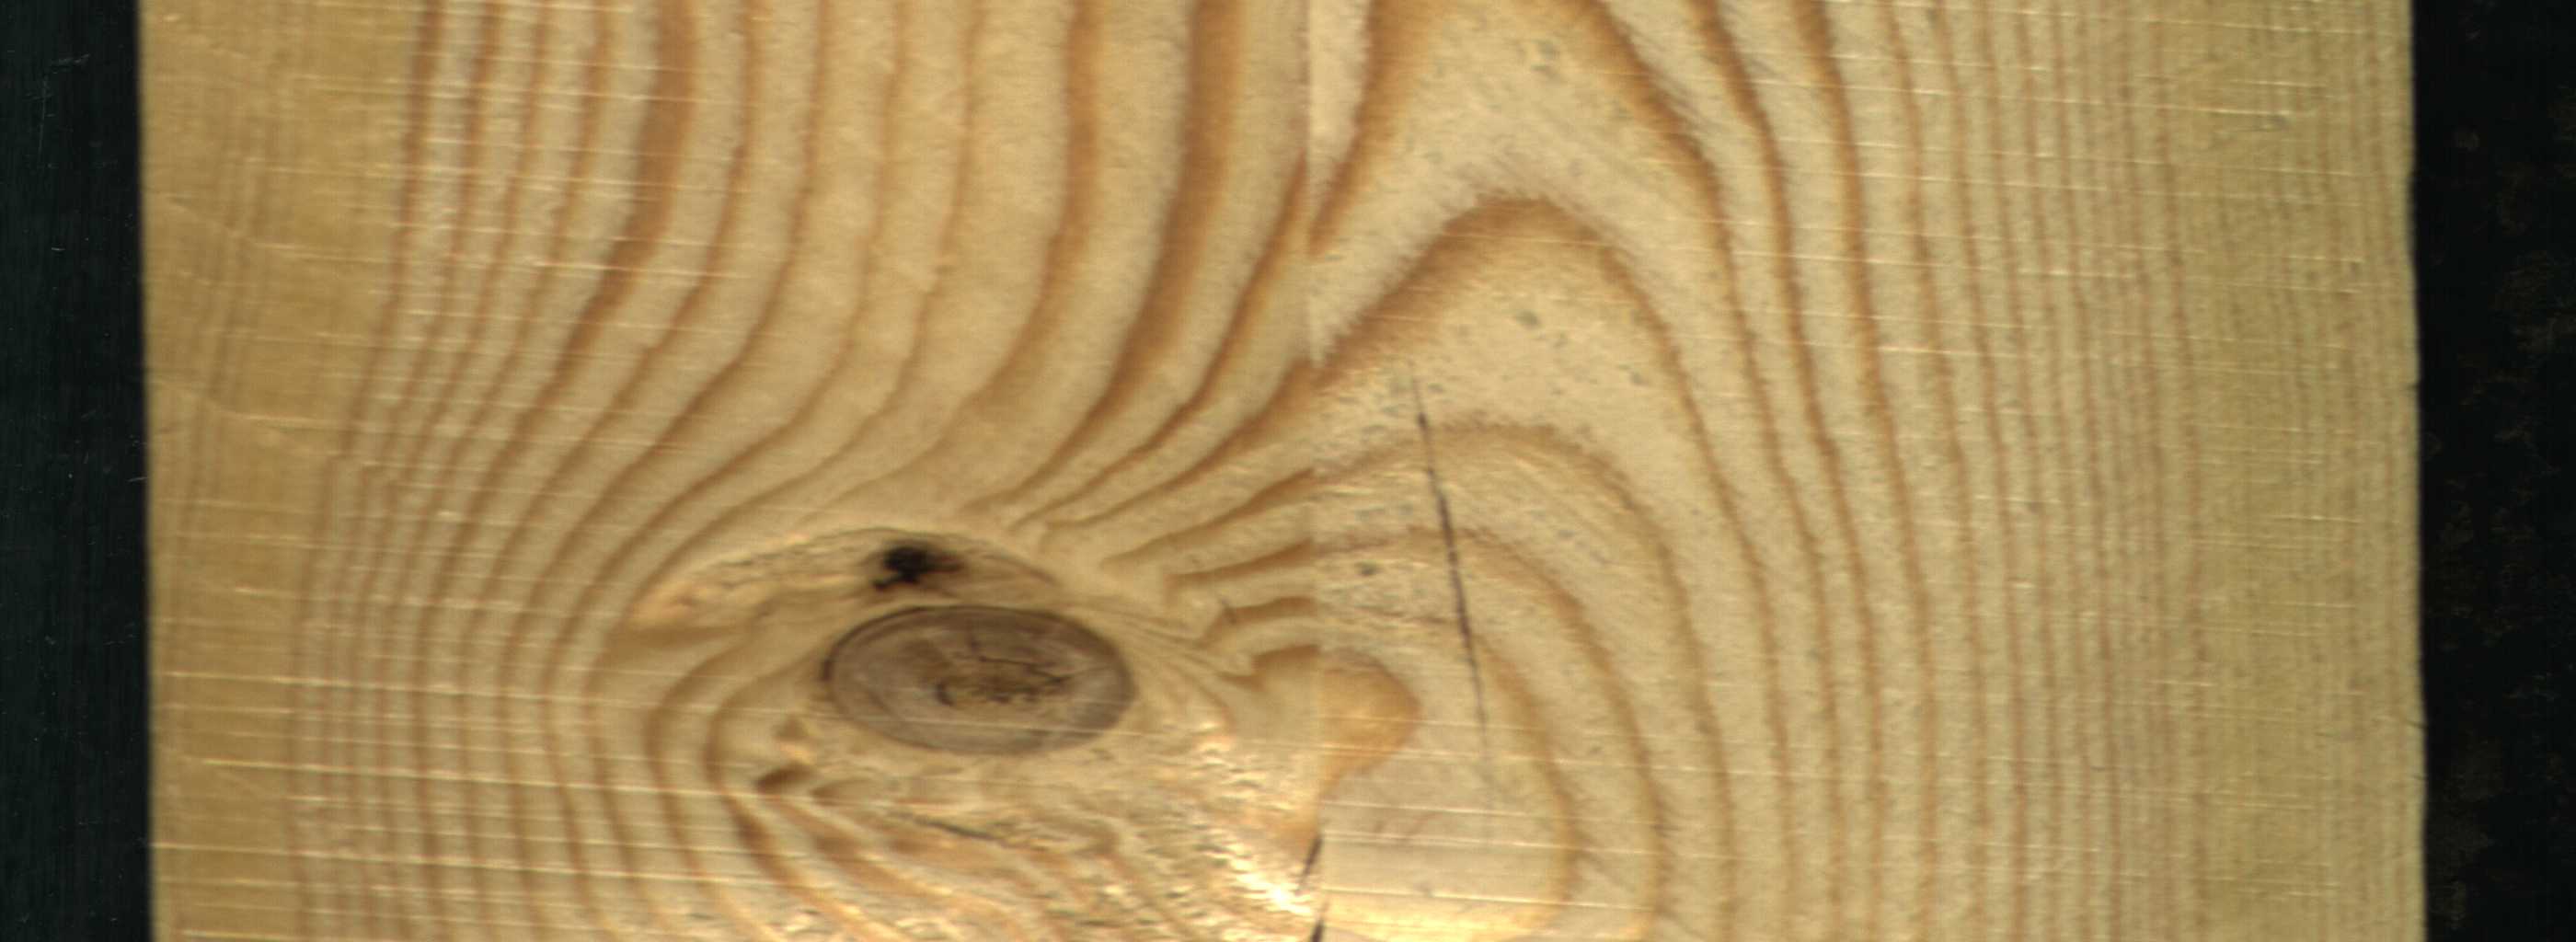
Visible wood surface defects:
Crack
Dead_Knot
Live_Knot